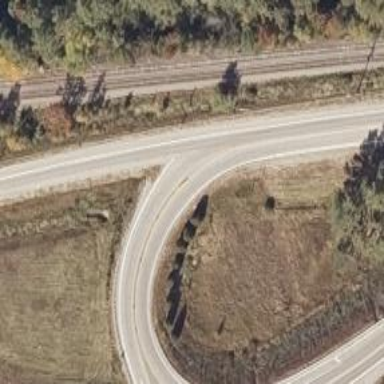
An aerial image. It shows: Trunk link highway with asphalt surface.